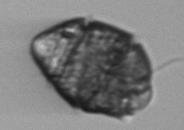
Label: Margalefidinium